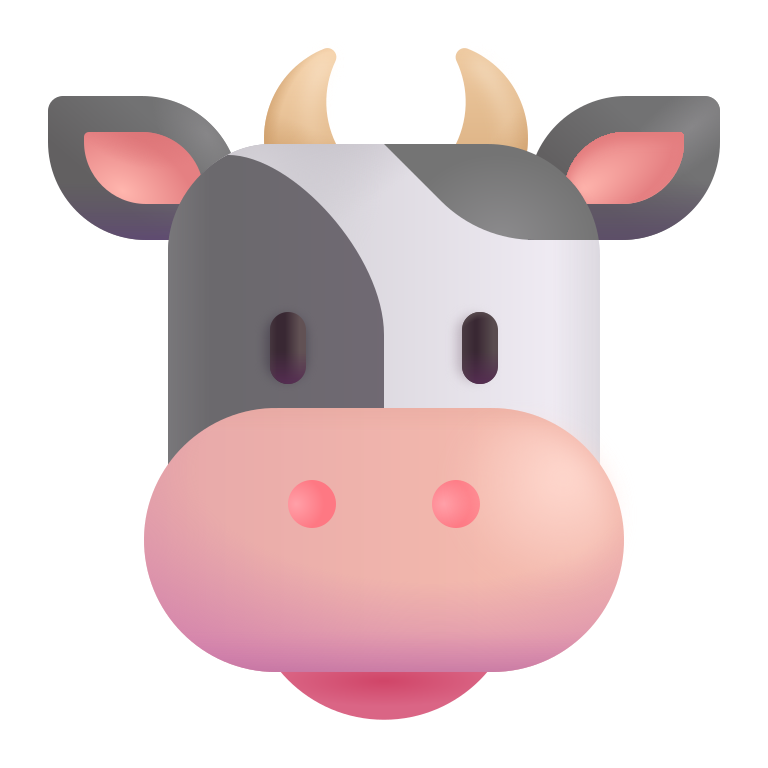
cow face color